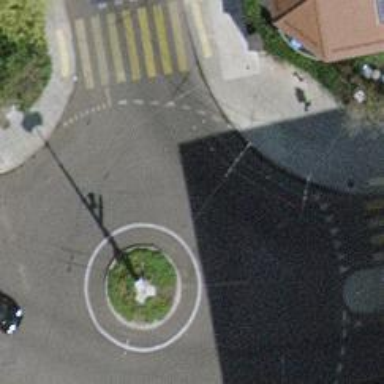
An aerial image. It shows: Residential road with asphalt surface leading to roundabout. The road has trolley wires.